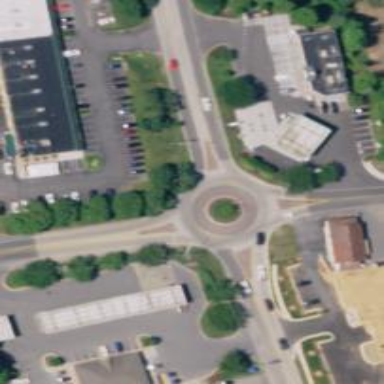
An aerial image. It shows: Tertiary road with asphalt surface leading to roundabout junction.